Question: Xcode has an option "Hide during application launch":

Is there a way I can set this setting in my code, so that I can automate the building of my app from the command line without having to manually check this box every time?
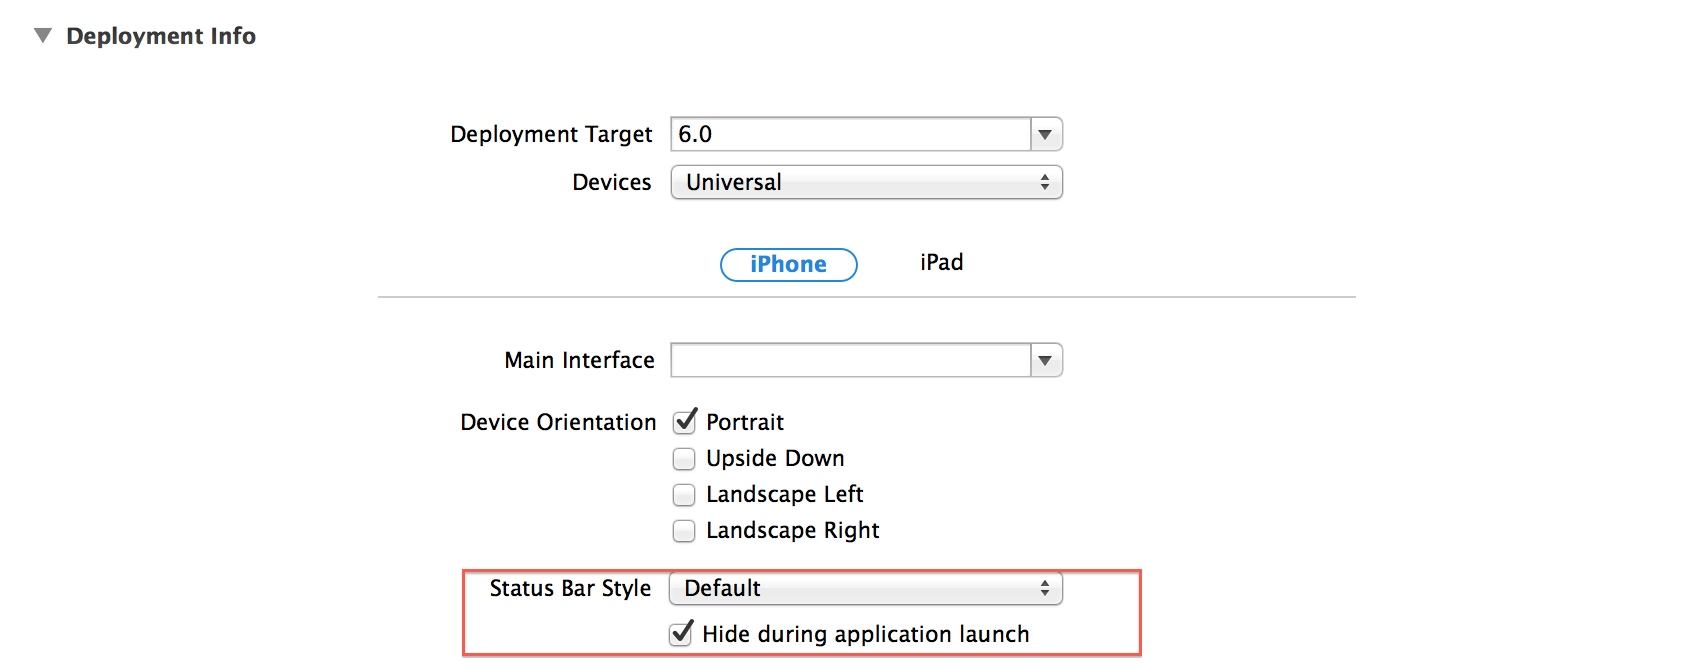
Answer: No you can't, since these settings are stored in Info.plist which is read-only in runtime.
For further purpose, I take my ipad project as an example, so the key that stands for that is:
'''
<key>UIStatusBarHidden~ipad</key>
<false/>
'''
Screenshot: